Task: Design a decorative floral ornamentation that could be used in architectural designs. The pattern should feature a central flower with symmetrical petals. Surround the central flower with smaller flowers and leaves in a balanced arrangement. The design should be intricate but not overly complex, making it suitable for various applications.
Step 774:
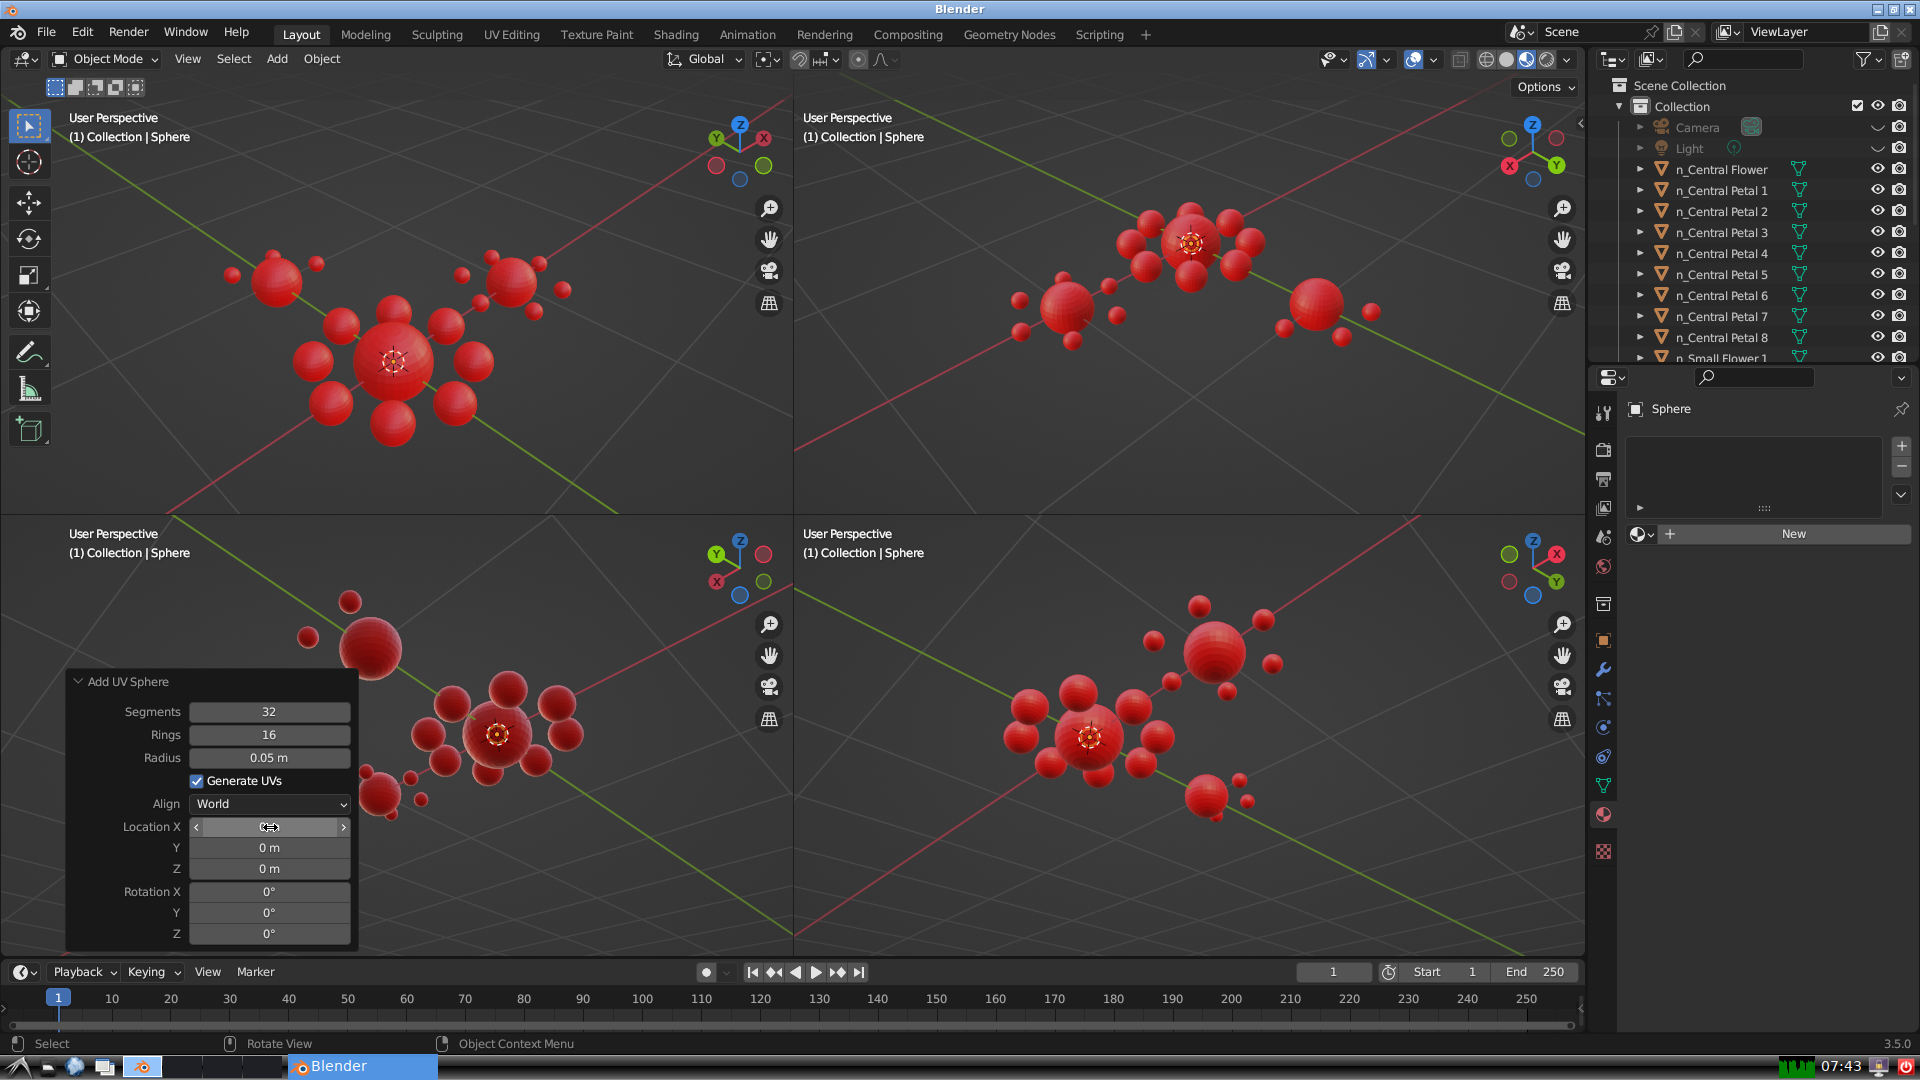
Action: click: no